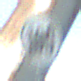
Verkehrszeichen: EndeGeschwindigkeit100
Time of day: MorningAfternoon
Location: Outdoor (Special)
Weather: Clear
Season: NotSpecified
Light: Natural